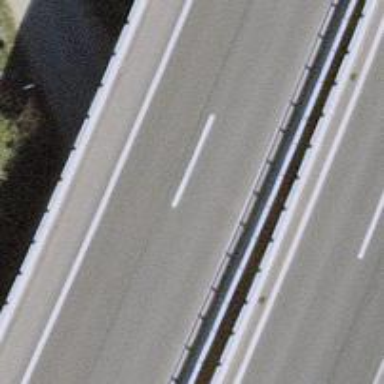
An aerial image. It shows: Bridge over motorway.